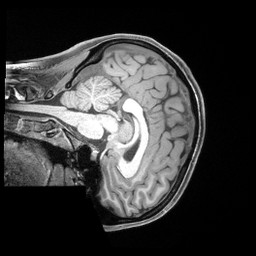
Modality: T1w
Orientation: sagittal
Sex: female
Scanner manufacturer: siemens
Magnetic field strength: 3 T
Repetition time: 2.4 s
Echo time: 0.00222 s